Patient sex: M
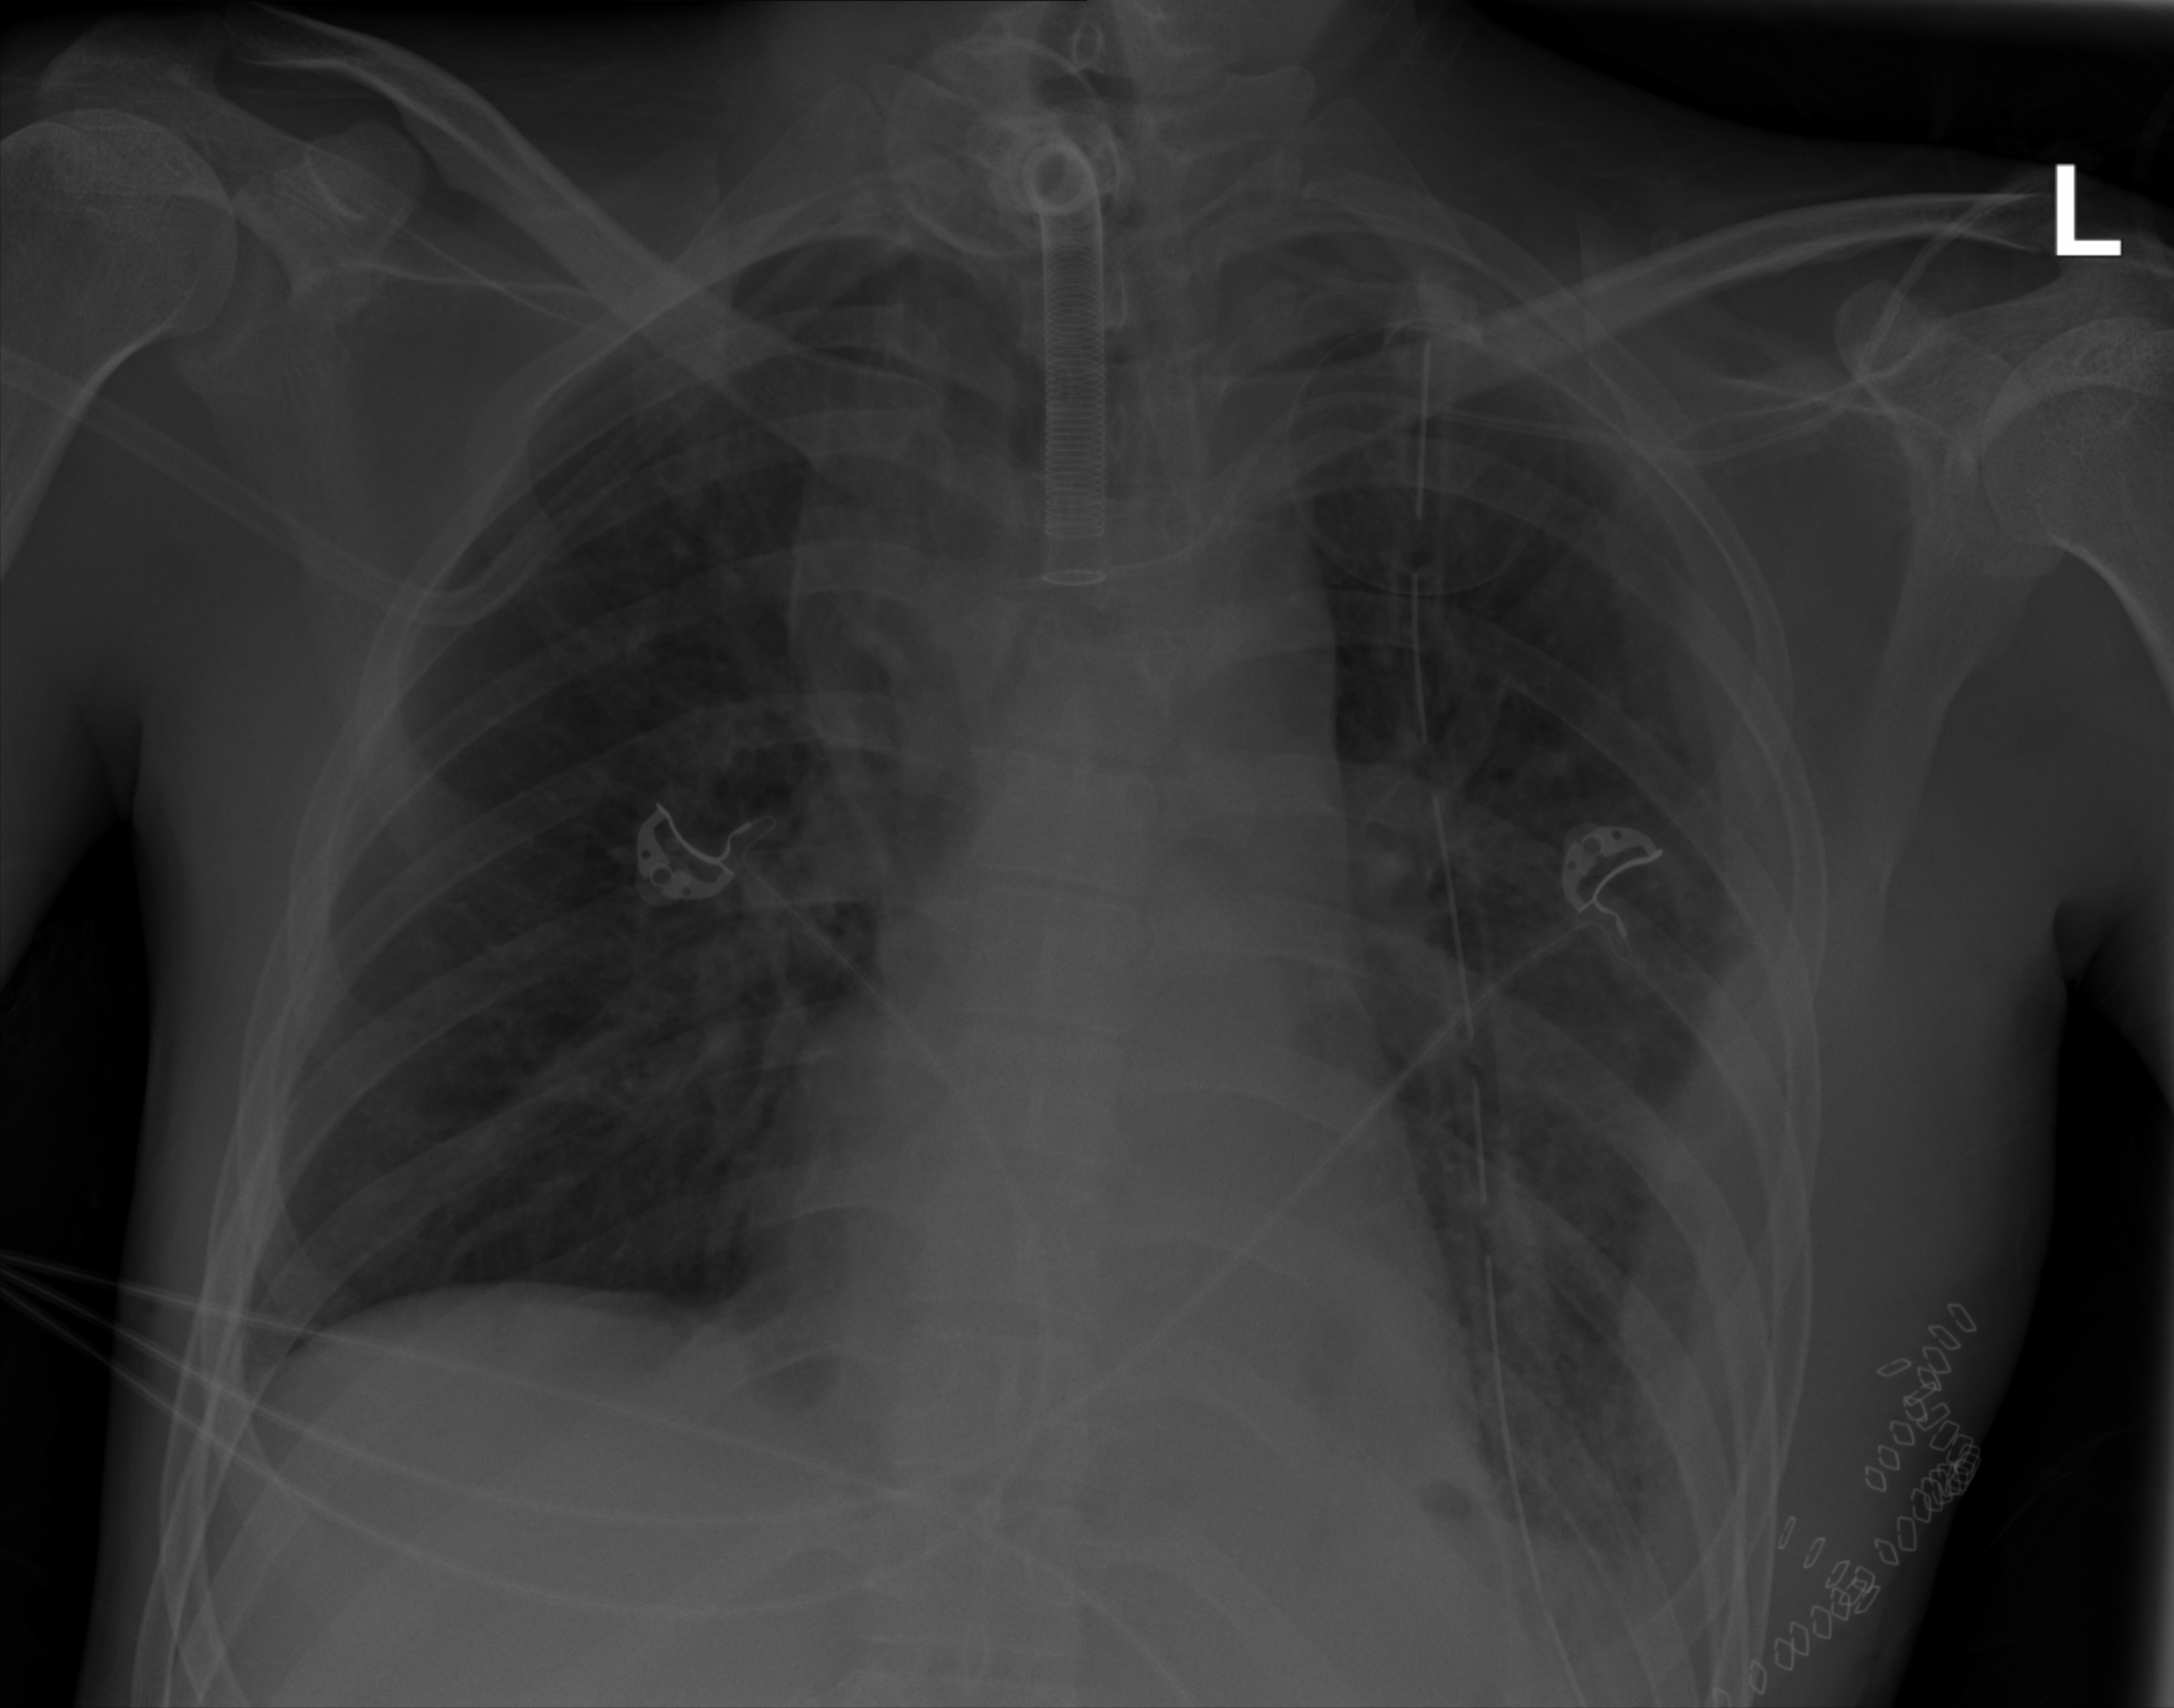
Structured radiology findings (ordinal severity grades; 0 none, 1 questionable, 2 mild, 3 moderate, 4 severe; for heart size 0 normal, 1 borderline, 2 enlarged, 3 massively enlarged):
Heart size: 0
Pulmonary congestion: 0
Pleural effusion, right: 1
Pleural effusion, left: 2
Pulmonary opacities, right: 2
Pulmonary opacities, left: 2
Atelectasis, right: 2
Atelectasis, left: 3